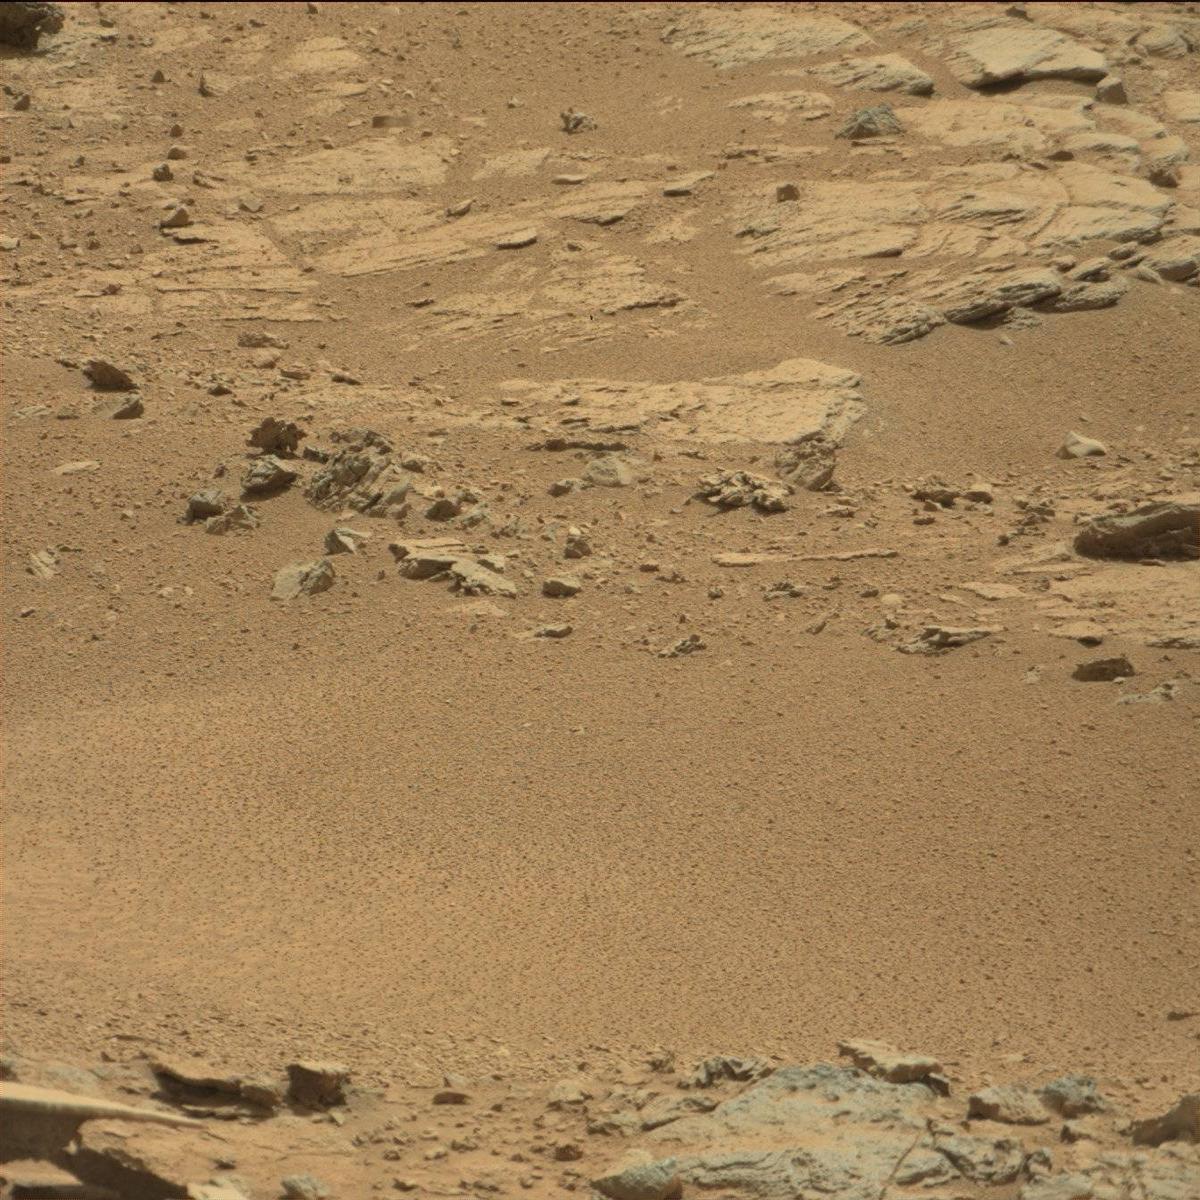
Terrain classes present: Bedrock, Rock, Sand / Soil